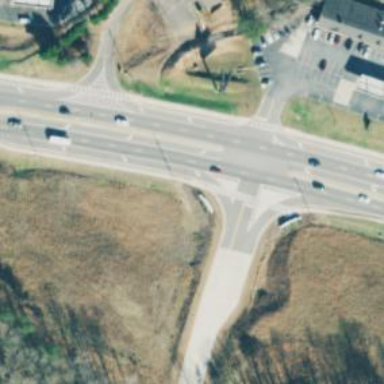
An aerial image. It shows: Marked road crossing.